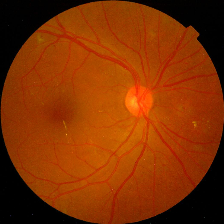
Diabetic retinopathy grade: No DR